Field crop: maize
Growth stage: 2
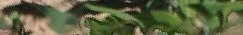
Species: maize